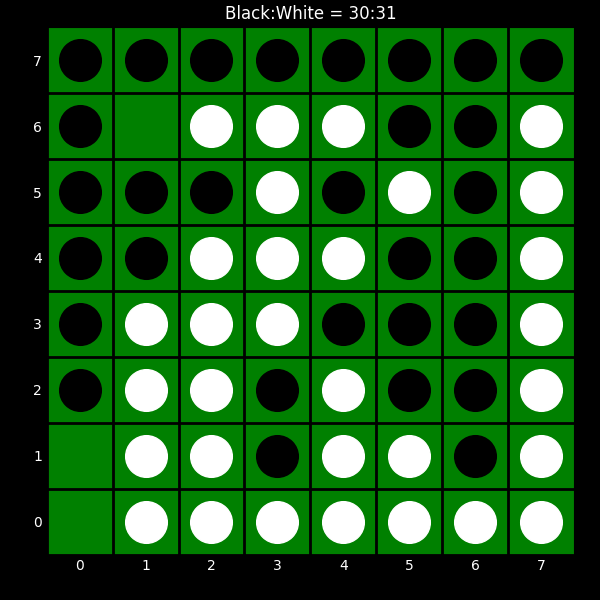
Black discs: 30
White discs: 31